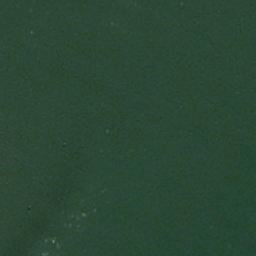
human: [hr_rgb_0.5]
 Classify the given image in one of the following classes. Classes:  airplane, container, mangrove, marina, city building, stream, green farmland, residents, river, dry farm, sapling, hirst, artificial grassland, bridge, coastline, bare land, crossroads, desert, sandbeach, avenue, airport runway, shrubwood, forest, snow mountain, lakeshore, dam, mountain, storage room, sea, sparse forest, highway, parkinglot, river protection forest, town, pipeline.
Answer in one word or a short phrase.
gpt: sea